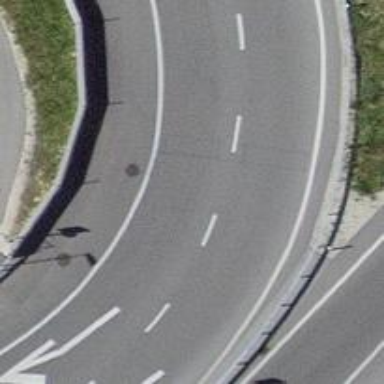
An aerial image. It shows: Asphalt motorway link.